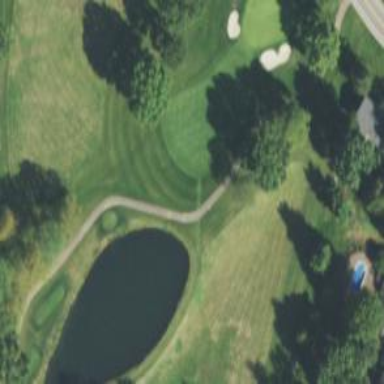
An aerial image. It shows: Picturesque pond acting as water hazard on golf course.